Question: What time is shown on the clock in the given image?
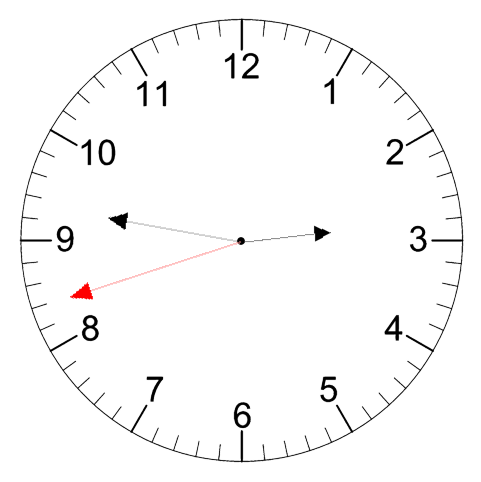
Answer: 02:46:42